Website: macys
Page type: customer-info-address
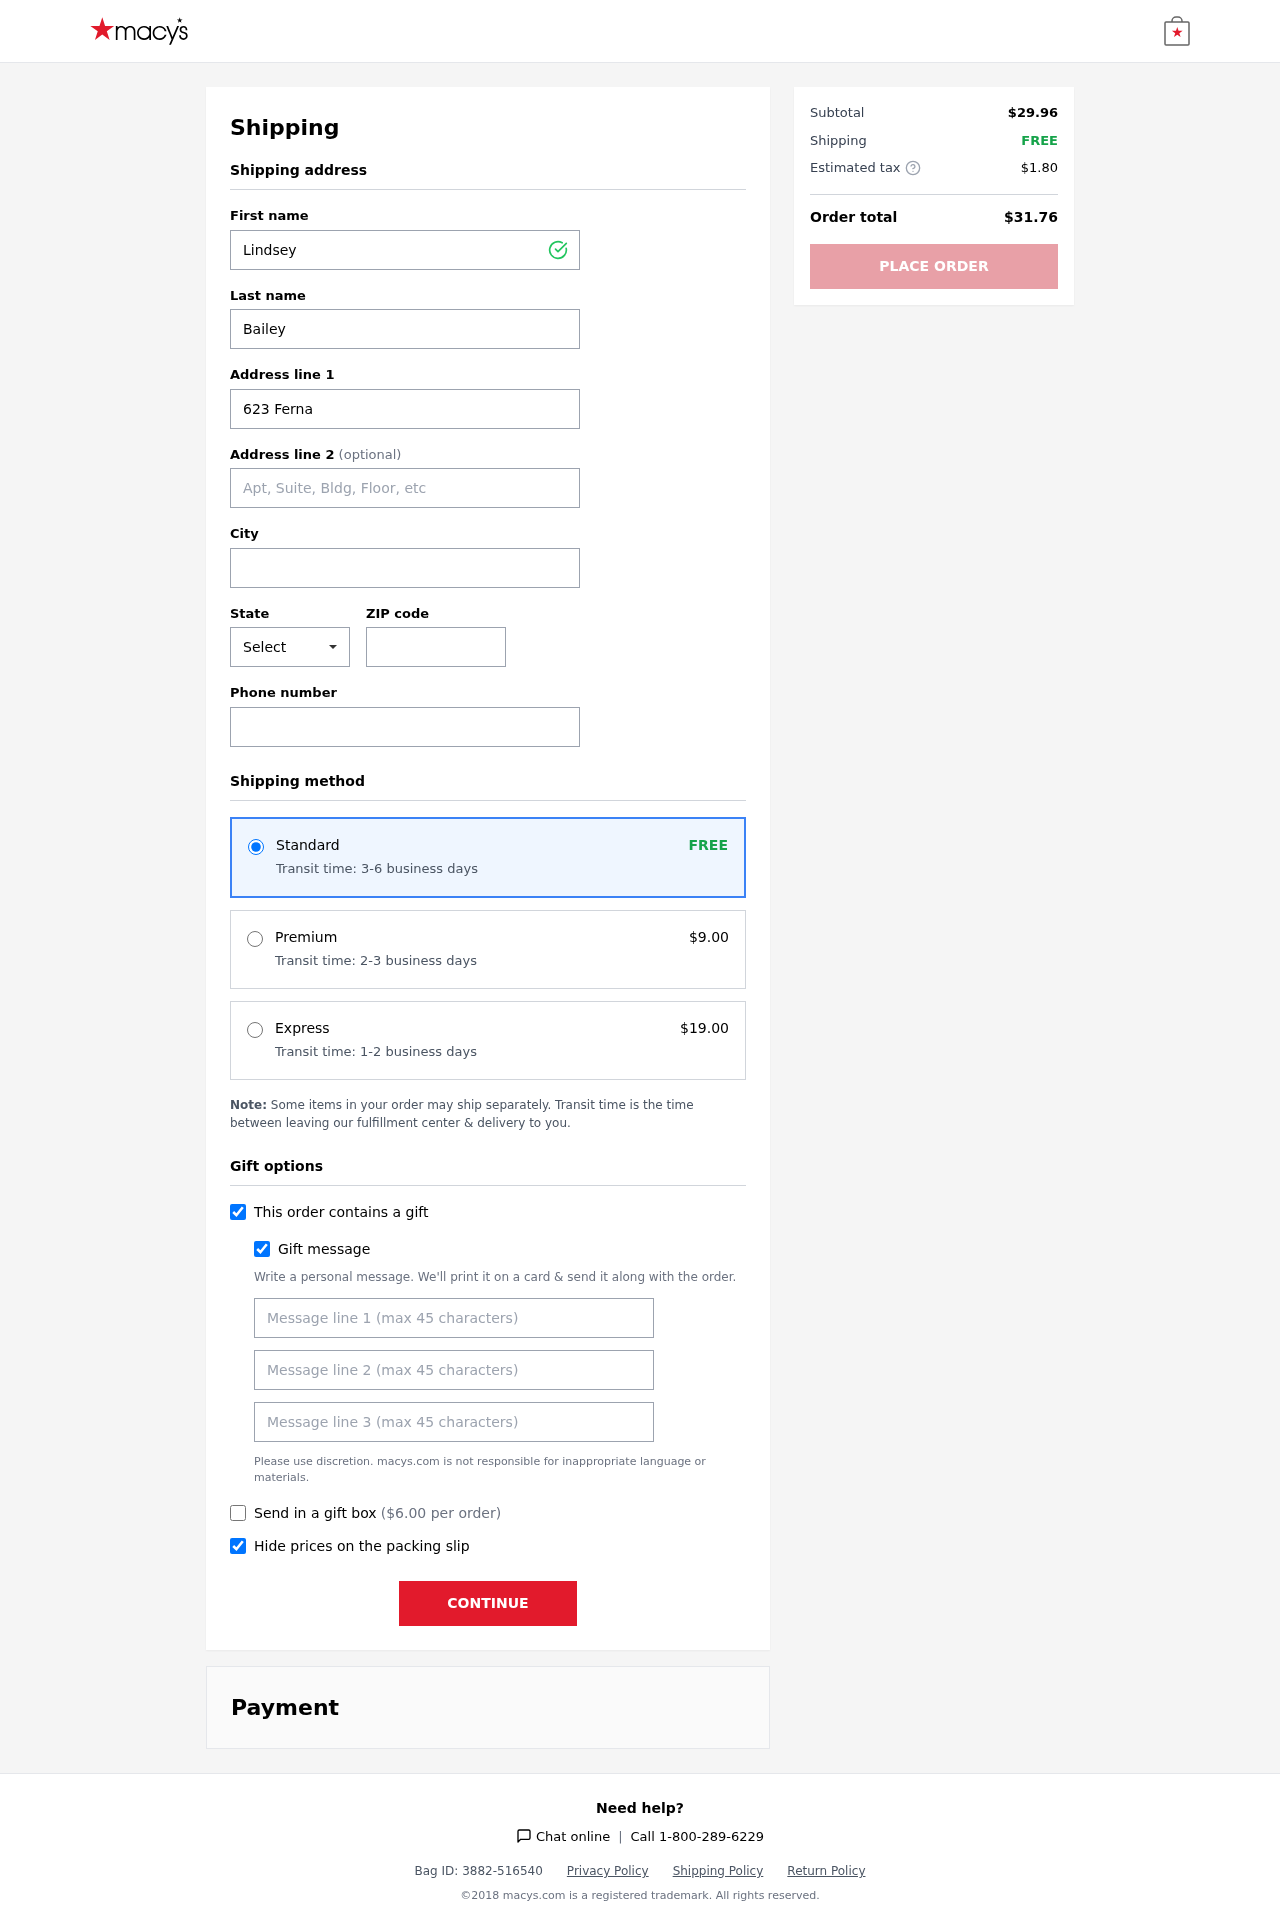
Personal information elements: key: PII_CITY
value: Laurenmouth
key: PII_FIRSTNAME
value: Lindsey
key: PII_GIFT_MESSAGE
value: Hey Ronald! I thought you could use a little extra relaxation this season, so I picked up something special to help you unwind. Can't wait to hear how you enjoy it! Lindsey
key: PII_LASTNAME
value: Bailey
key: PII_PHONE
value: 5673578630
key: PII_POSTCODE
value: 42389
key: PII_STATE_ABBR
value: WI
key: PII_STREET
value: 623 Fernando Pine Apt. 534
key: PII_STREET2
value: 410 Kathryn Isle
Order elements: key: ORDER_SHIPPING_STANDARD
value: FREE
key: ORDER_SHIPPING_STANDARD_TIME
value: Transit time: 3-6 business days
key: ORDER_SHIPPING_PREMIUM
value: $9.00
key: ORDER_SHIPPING_PREMIUM_TIME
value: Transit time: 2-3 business days
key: ORDER_SHIPPING_EXPRESS
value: $19.00
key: ORDER_SHIPPING_EXPRESS_TIME
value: Transit time: 1-2 business days
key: ORDER_GIFT_BOX_FEE
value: $6.00
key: ORDER_SUBTOTAL
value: $29.96
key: ORDER_SHIPPING_COST
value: FREE
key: ORDER_TAX
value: $1.80
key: ORDER_TOTAL
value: $31.76